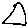
Label: triangle